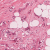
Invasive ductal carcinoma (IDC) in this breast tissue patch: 1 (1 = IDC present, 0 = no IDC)